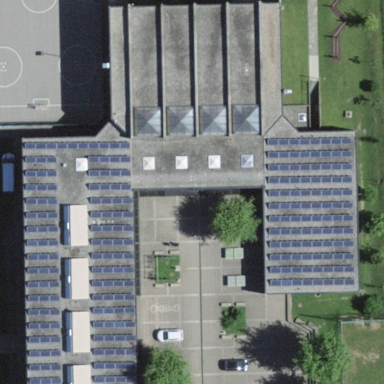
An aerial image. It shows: School building.